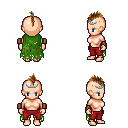
a pixel art fantasy rpg character, female body template, human, light skin, green tattered cape, red pants, brown mohawk hairstyle, silver tiara, leather bracers, four views (front, back, left, right), 2x2 character sprite sheet, small pixel art, hard edges, no anti-aliasing